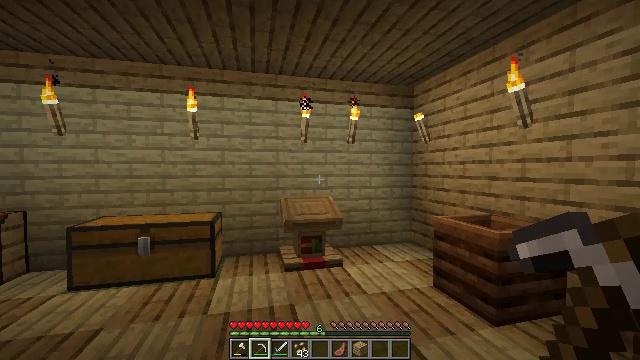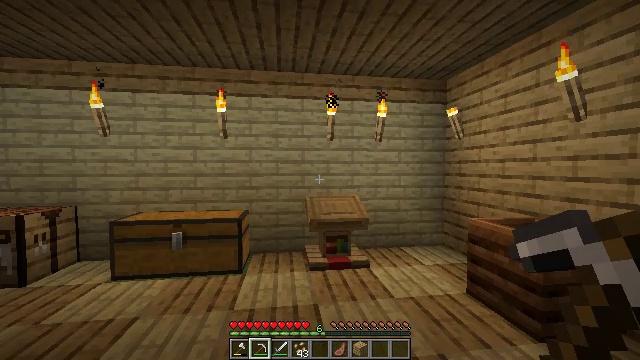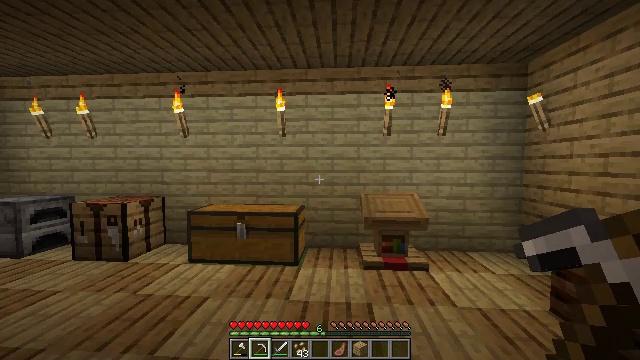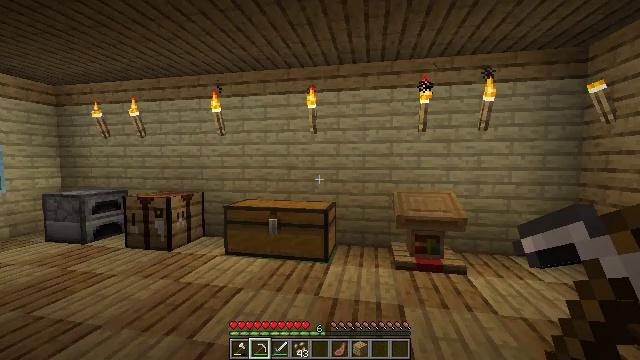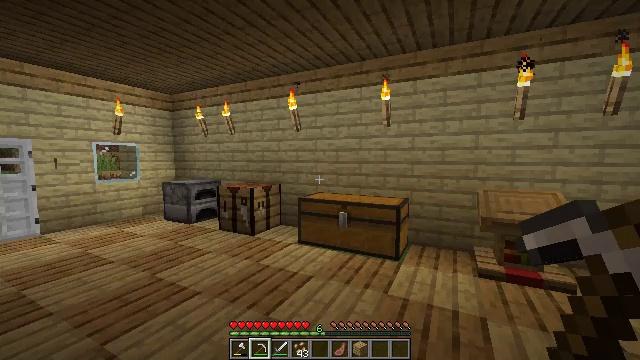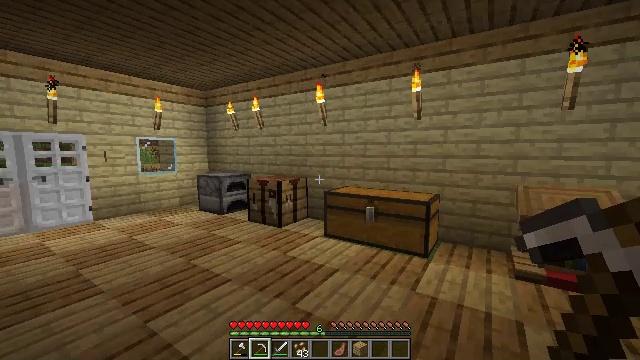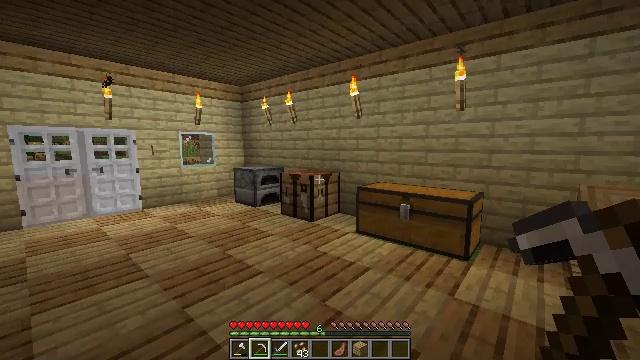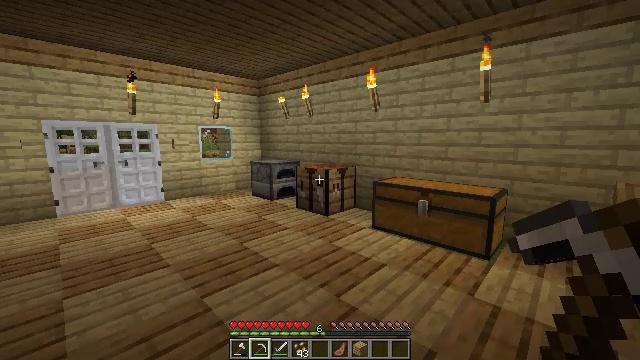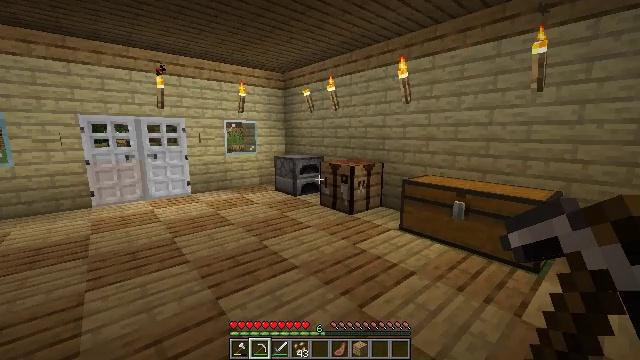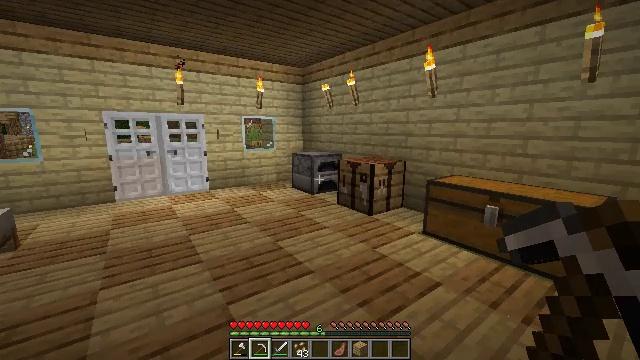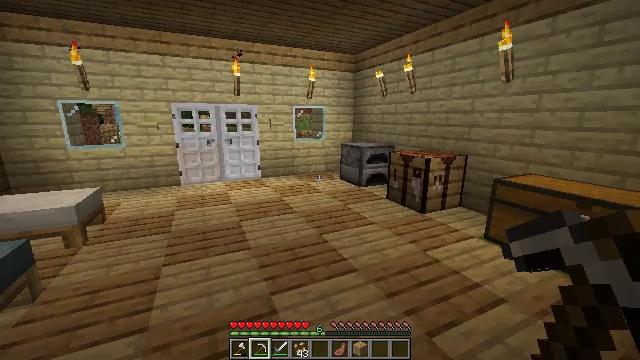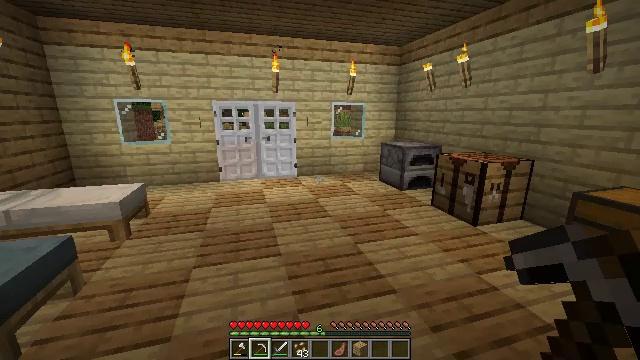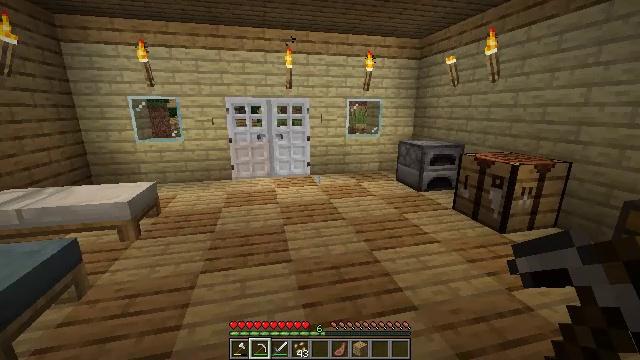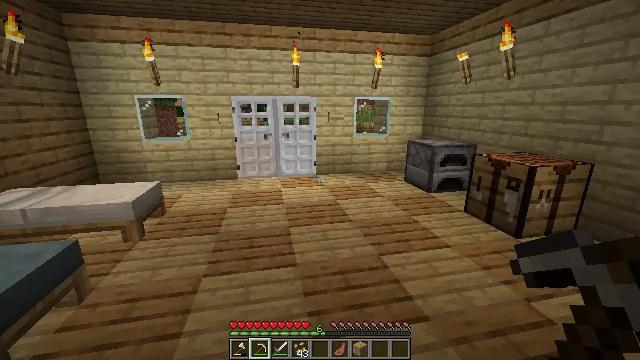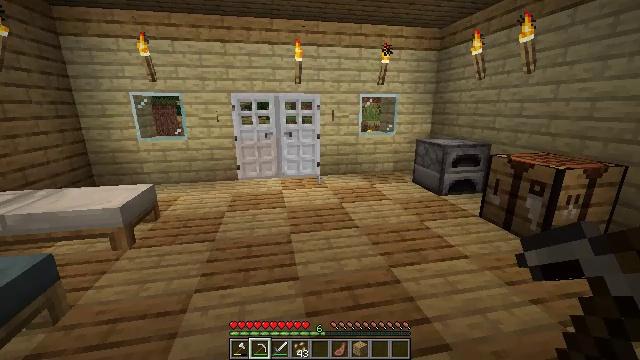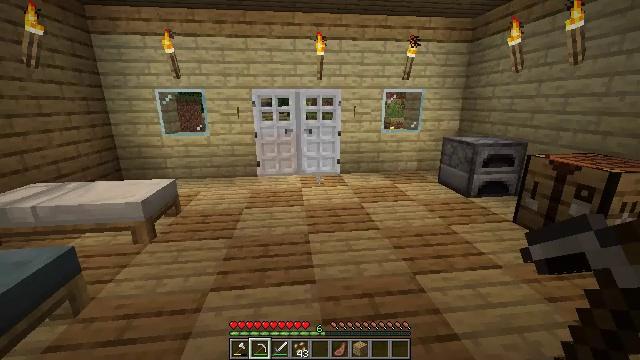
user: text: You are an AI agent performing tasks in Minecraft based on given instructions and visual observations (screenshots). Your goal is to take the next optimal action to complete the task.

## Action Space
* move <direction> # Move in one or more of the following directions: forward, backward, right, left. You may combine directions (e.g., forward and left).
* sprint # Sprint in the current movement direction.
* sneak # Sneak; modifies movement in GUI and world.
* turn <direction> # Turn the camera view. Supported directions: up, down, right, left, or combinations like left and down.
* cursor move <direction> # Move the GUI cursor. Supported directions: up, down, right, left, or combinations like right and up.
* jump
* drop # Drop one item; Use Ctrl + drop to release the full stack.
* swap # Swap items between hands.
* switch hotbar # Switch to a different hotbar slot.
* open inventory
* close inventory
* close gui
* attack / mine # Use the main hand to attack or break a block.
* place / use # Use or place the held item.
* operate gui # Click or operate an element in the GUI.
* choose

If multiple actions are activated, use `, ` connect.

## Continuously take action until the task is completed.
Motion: motion action
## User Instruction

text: Drop a cooked porkchop.
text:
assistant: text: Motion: turn left
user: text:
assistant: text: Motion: turn left
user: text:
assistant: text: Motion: turn left
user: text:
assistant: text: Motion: turn left and down
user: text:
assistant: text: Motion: turn left and down
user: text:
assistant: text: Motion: move forward, turn left and down
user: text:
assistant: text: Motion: move forward, turn left and down
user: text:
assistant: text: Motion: move forward, turn left and down
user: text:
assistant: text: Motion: move forward, turn left
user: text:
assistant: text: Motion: move forward, turn left and down
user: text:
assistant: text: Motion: move forward, turn left
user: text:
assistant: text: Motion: move forward, turn left
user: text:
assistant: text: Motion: move forward, turn left
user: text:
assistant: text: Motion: move forward
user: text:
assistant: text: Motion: move forward, turn left
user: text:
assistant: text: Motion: move forward, turn left
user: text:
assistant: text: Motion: move forward
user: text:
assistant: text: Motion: no_op
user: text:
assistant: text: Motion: no_op
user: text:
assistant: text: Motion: no_op
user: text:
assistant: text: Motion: no_op
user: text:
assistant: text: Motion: no_op
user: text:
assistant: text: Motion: no_op
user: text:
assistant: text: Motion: no_op
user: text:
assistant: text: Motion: turn right and down
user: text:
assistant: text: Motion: no_op
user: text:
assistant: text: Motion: no_op
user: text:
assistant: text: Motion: no_op
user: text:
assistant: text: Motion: no_op
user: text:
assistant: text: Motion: no_op